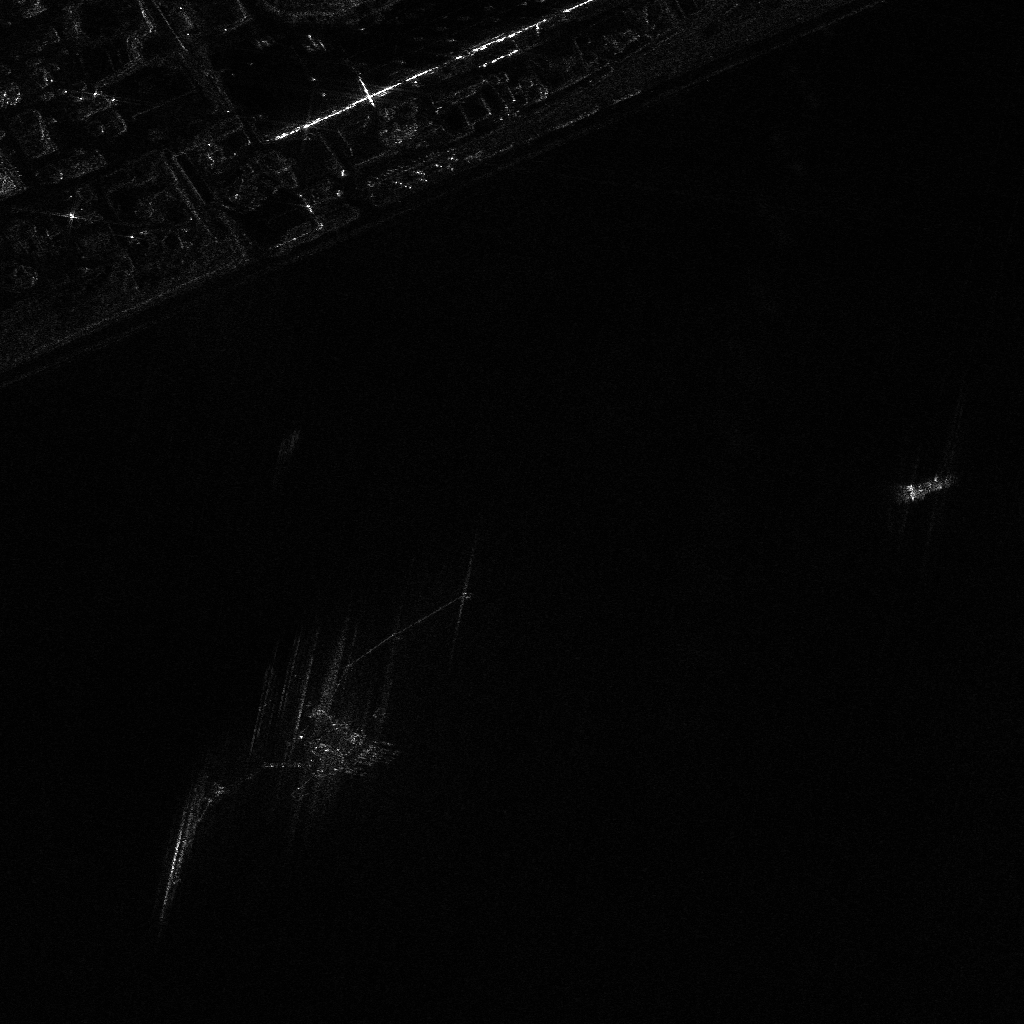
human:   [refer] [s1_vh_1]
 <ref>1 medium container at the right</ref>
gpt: <box>[[89, 43, 91, 50, 70]]</box>